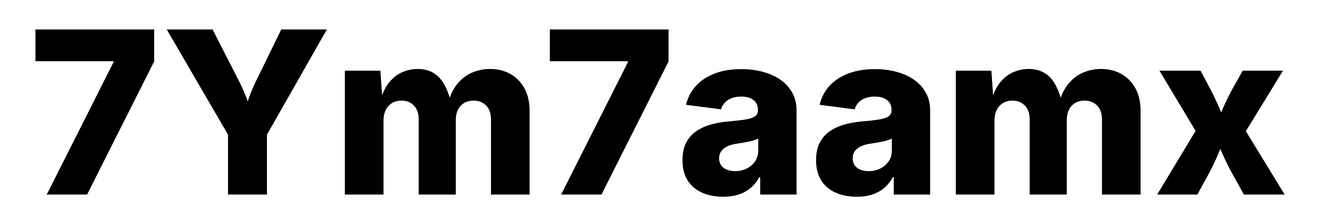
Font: Inter_ExtraBold